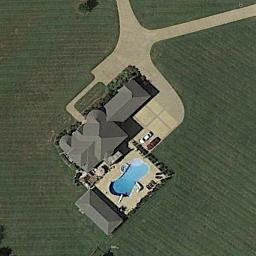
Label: sparse_residential